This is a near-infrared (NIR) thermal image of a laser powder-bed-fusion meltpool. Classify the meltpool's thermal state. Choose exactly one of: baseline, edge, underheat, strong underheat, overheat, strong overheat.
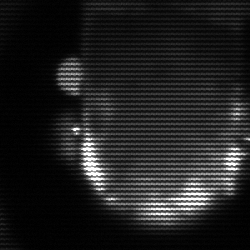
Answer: baseline